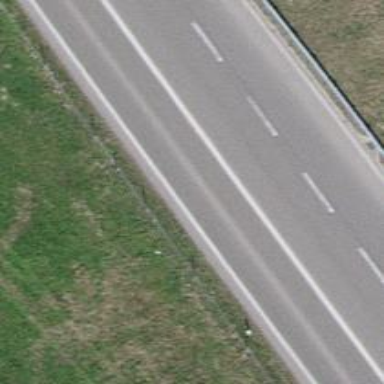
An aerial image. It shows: Asphalt motorway of trunk classification.